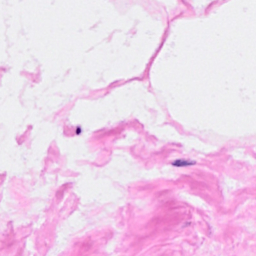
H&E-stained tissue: Breast